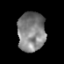
Tissue: prostate
Cell type: T cells
Senescence score: 0.3278
Nuclear area (px): 1076
Mean DAPI intensity: 128.349